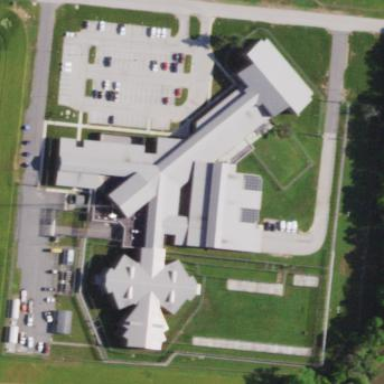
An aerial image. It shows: Prison.